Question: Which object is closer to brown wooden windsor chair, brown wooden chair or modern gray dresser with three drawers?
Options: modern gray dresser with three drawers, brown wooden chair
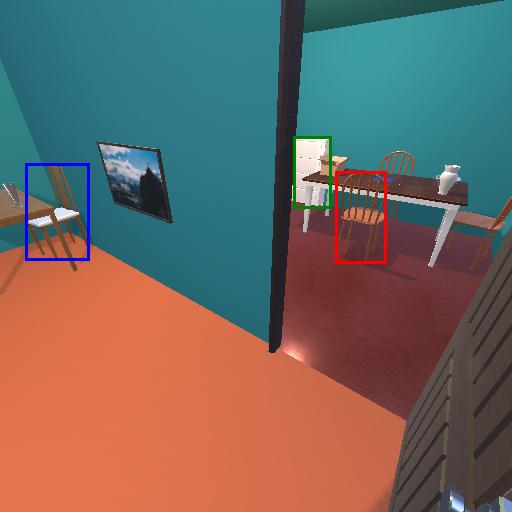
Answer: modern gray dresser with three drawers